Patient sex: M
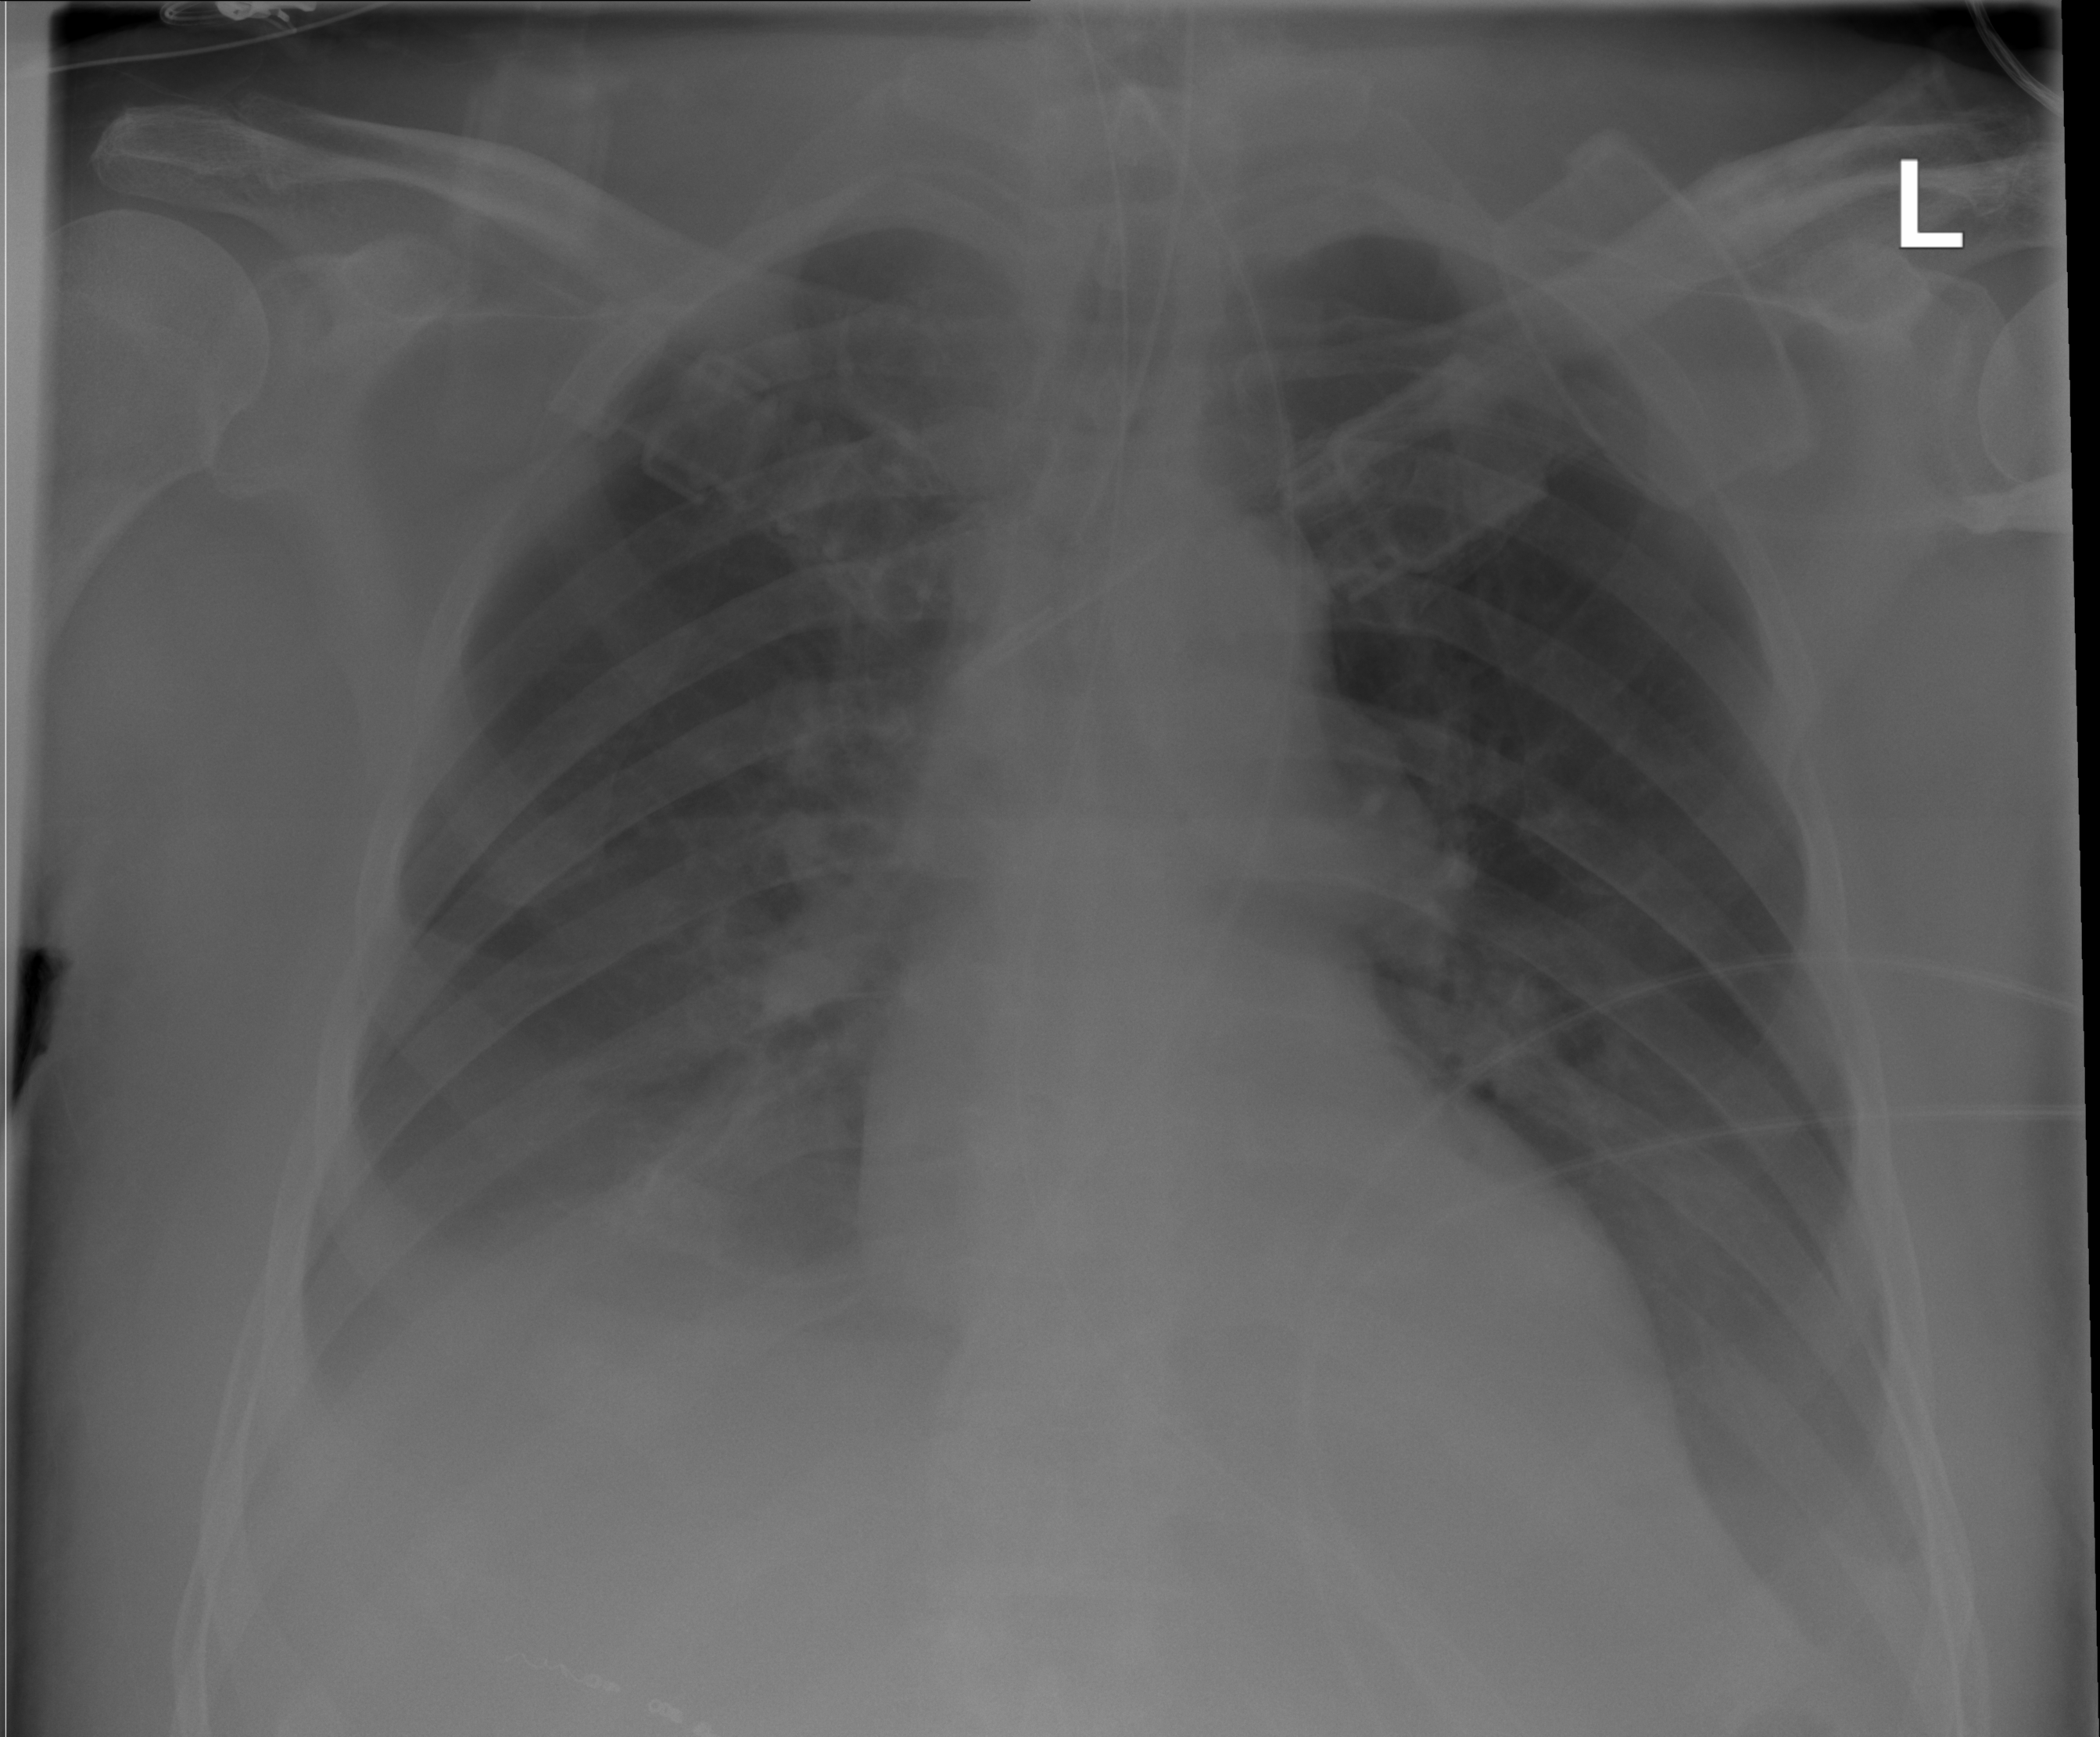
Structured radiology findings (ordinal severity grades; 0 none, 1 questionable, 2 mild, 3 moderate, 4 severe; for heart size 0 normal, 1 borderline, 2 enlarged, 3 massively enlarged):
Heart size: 1
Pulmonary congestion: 0
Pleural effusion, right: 2
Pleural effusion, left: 2
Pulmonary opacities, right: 2
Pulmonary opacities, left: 0
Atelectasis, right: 2
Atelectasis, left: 0